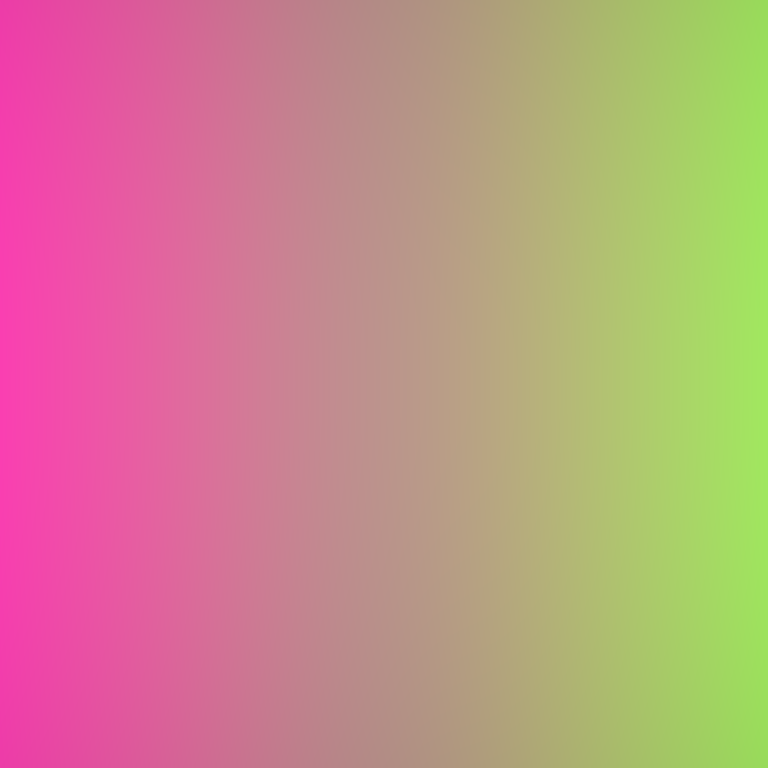
Abstract light effect, smooth gradient from pink to green, calm atmosphere, soft blend, no room, no furniture, no objects.